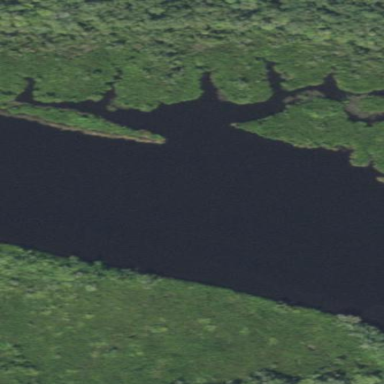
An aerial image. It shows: Saltmarsh wetland.